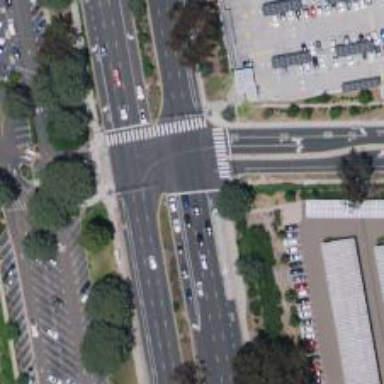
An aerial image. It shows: Primary highway with separate asphalt sidewalk.